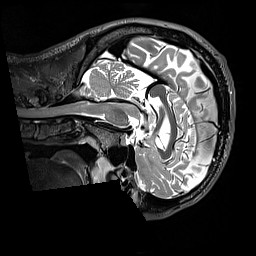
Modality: T2w
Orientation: sagittal
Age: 33
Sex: male
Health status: healthy
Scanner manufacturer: siemens
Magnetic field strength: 3 T
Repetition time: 3.2 s
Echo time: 0.568 s